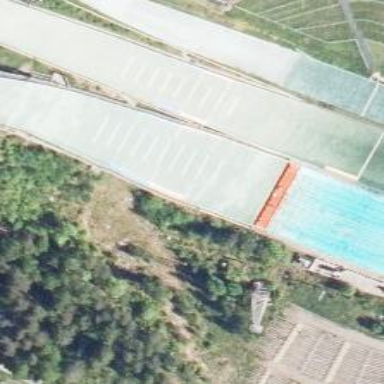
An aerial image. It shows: Sports center with ski jumping facility. There is ski jump landing piste for ski jumping.